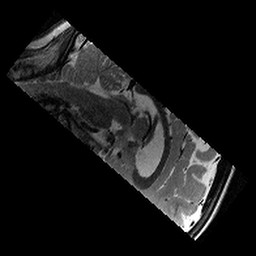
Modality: T2w
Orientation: sagittal
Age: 11
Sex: female
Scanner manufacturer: siemens
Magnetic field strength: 3 T
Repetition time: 9.23 s
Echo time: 0.067 s